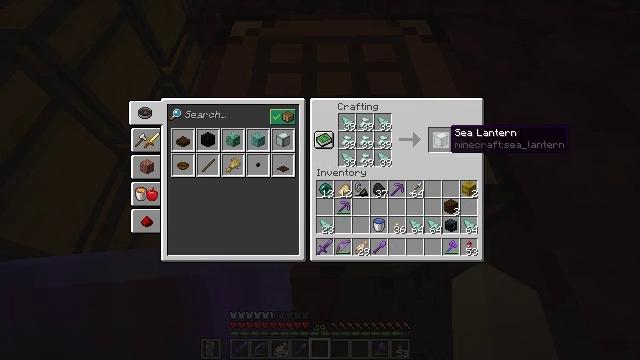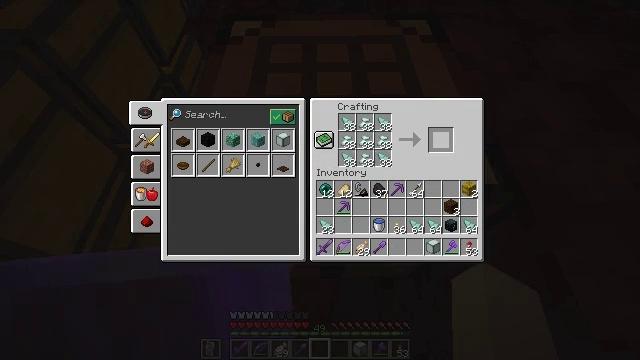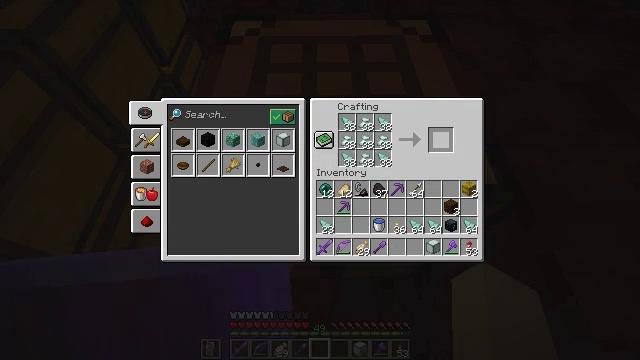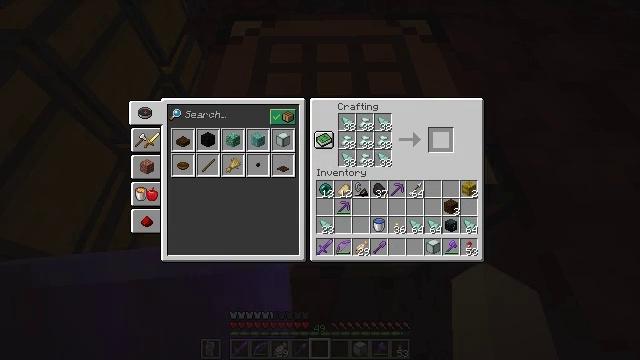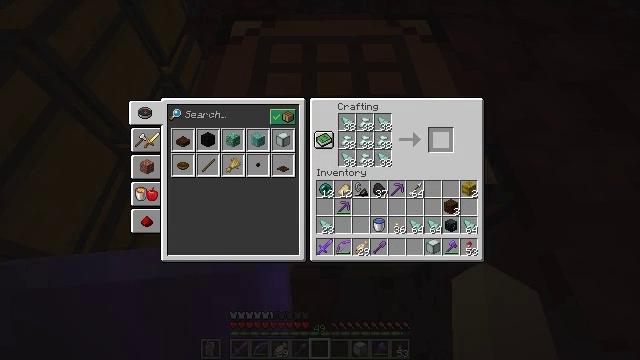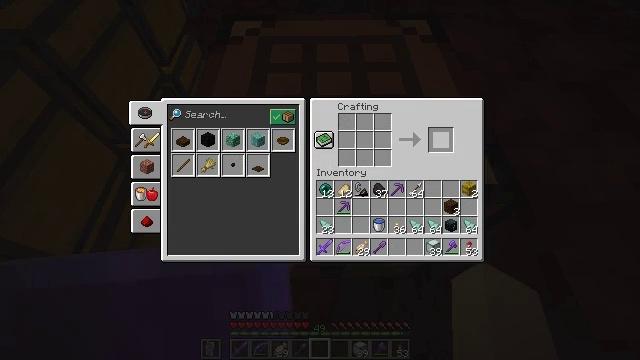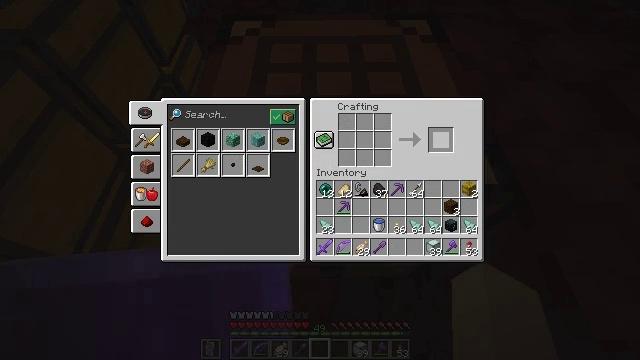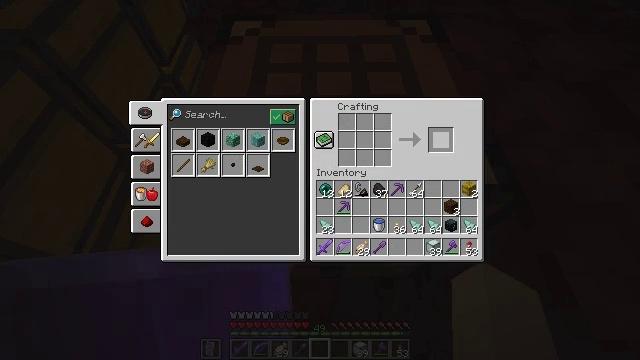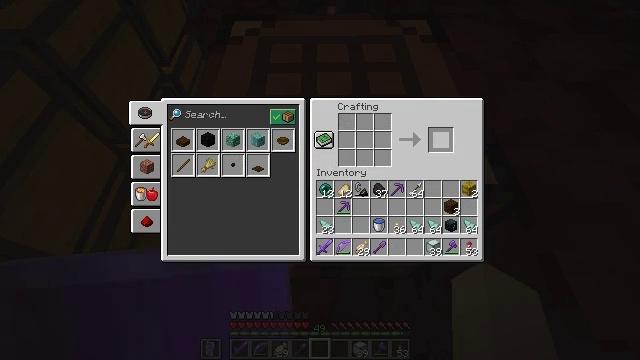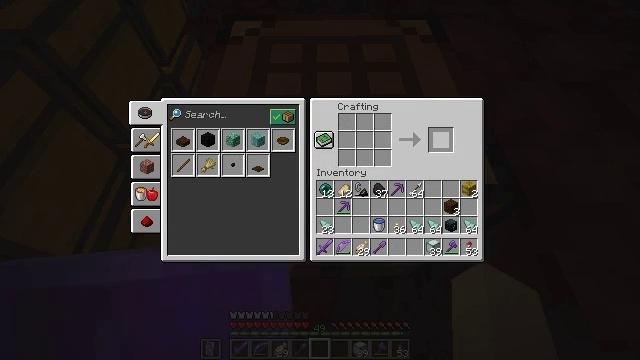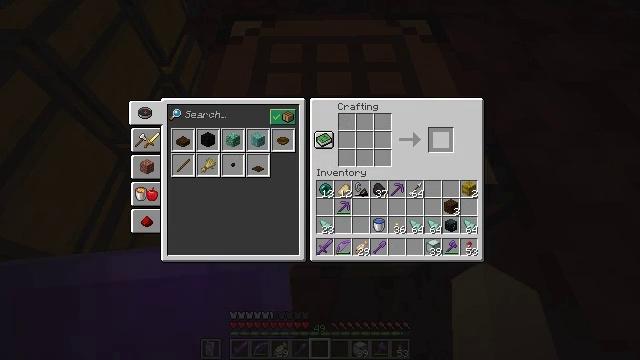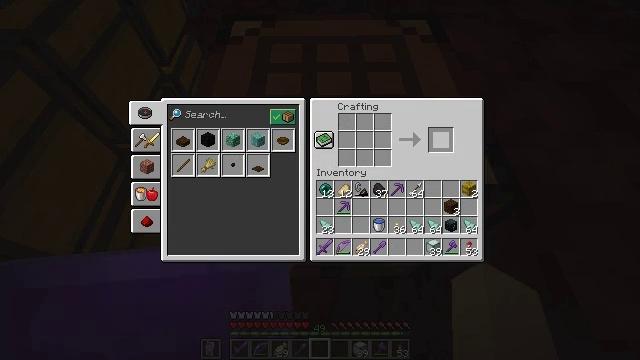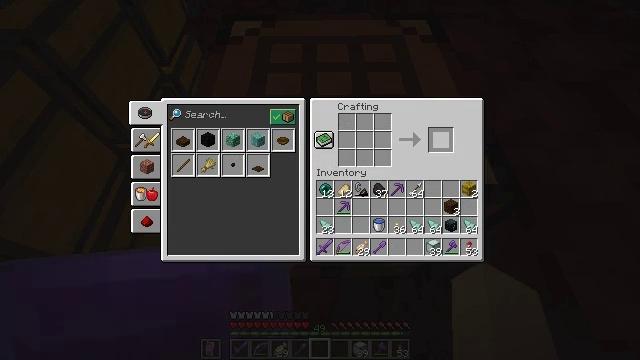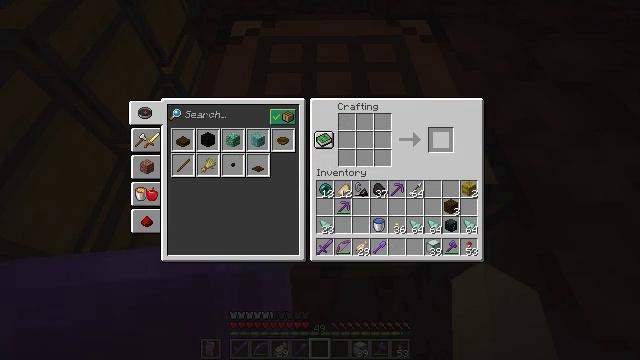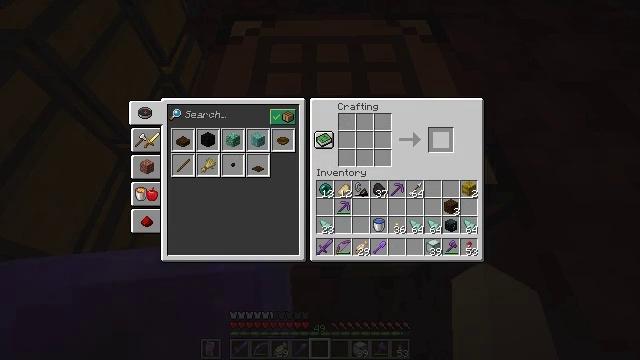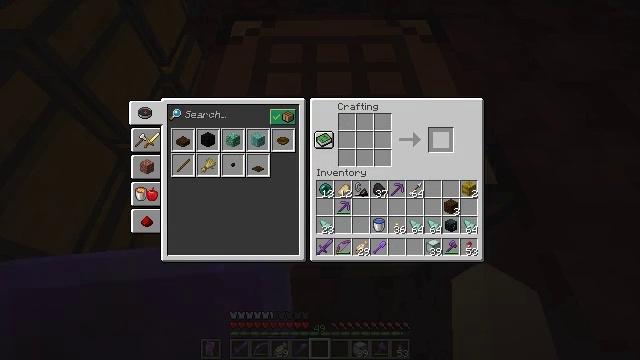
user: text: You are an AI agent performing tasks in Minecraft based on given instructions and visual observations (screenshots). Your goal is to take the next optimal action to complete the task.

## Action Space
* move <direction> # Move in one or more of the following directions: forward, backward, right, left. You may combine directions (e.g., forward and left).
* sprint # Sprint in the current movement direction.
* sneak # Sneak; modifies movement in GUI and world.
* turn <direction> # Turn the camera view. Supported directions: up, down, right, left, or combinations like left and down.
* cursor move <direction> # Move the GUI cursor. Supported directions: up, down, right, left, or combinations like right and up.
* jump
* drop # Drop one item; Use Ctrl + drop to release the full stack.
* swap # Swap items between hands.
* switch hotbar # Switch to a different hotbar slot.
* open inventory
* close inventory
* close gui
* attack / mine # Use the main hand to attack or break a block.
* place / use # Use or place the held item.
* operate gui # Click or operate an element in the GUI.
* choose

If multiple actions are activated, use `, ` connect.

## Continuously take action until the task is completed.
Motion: motion action
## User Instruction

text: Craft a sea lantern.
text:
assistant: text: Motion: sneak, attack / mine
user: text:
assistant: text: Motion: sneak, attack / mine
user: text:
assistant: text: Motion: sneak, attack / mine
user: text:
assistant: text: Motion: sneak, attack / mine
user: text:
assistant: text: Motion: sneak, attack / mine
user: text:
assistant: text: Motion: sneak, attack / mine
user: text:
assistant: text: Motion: sneak, attack / mine
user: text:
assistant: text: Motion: sneak, attack / mine
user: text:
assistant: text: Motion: sneak, attack / mine
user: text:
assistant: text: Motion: sneak, attack / mine
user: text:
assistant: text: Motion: sneak, attack / mine
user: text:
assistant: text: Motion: sneak, attack / mine
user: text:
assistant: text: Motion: sneak, attack / mine
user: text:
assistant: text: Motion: sneak, attack / mine
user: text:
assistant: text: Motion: sneak
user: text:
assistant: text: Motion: sneak
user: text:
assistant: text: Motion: no_op
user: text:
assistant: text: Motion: no_op
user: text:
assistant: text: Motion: no_op
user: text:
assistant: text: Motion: no_op
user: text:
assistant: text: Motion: no_op
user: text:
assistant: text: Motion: no_op
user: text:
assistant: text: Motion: no_op
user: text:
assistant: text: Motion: no_op
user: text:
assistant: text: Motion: no_op
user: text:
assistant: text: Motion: no_op
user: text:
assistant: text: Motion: no_op
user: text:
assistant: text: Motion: no_op
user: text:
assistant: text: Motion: no_op
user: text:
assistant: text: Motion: no_op